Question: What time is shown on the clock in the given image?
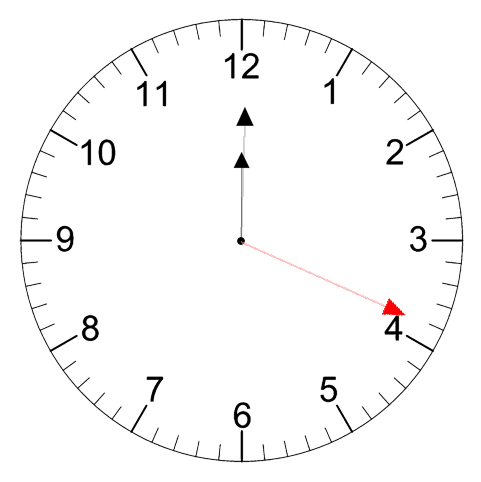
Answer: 12:00:19